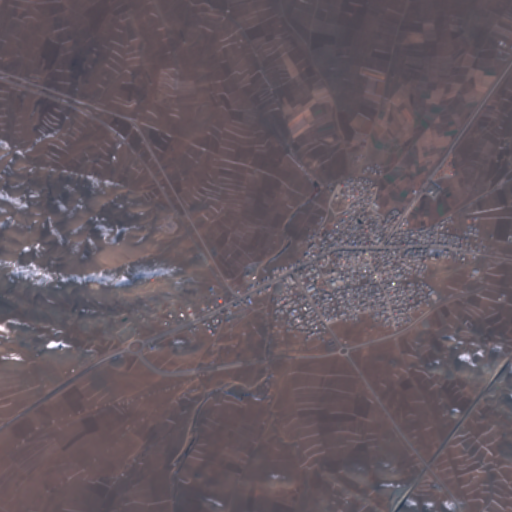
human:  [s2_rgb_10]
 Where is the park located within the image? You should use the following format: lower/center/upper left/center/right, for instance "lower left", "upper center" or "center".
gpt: The park is located in the center right of the image.
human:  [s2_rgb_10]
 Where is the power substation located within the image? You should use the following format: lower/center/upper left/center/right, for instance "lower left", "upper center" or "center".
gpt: The power substation is located in the center right of the image.
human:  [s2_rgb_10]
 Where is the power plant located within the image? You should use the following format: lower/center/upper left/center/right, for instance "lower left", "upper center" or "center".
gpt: There is no power plant in the image.